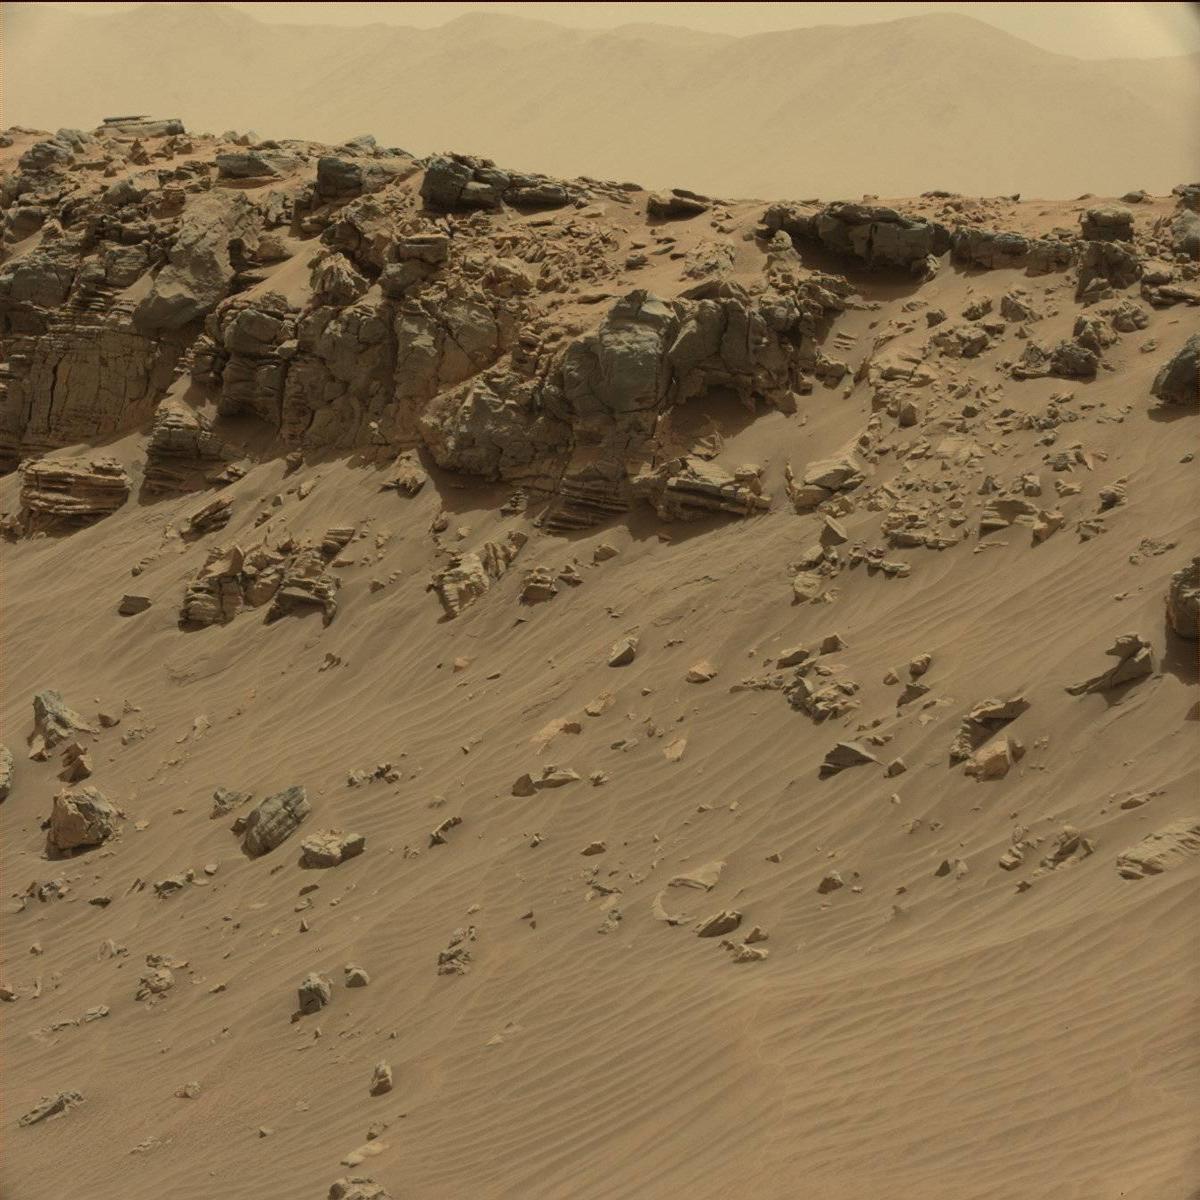
Terrain classes present: Bedrock, Ridge, Sand / Soil, Sky